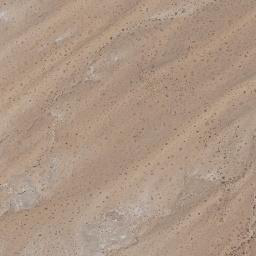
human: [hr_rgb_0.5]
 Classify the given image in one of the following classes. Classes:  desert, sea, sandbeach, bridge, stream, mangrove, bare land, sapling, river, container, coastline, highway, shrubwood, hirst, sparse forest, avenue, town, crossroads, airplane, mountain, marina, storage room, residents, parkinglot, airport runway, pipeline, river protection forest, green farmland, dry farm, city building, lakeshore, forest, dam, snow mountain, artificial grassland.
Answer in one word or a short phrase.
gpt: bare land